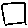
Label: square